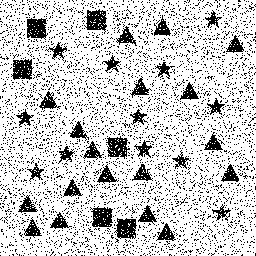
Squares: 6
Triangles: 18
Stars: 12
Total shapes: 36